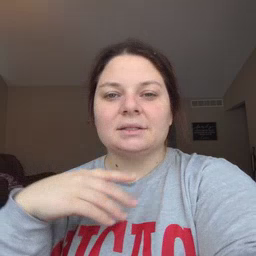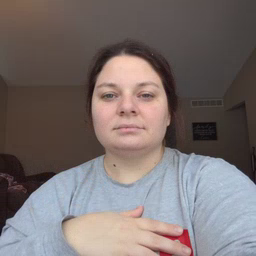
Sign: read